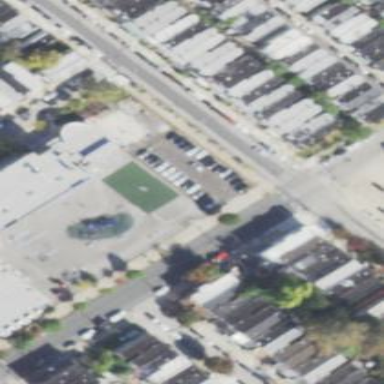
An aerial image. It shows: Schoolyard designated as leisure land.